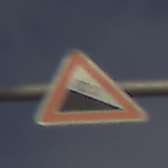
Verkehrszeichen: Gefaelle10
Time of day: SunriseSunset
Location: Outdoor (Nature)
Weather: PartlyCloudy
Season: NotSpecified
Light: Natural